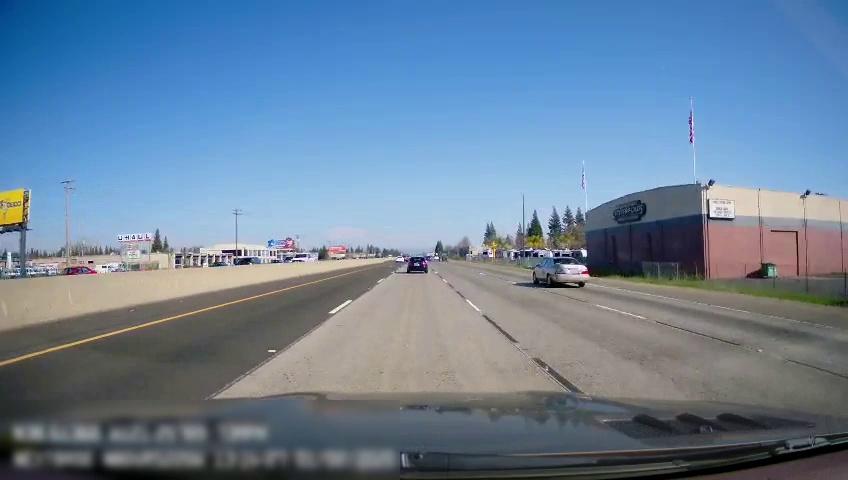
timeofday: Day
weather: Sunny
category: Vehicles | Car
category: Vehicles | Car
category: Vehicles | SUV
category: Vehicles | Car
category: Vehicles | Truck
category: Drivable Space
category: Vehicles | Car
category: Vehicles | Car
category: Lanes | Alternate Lane
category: Lanes | Alternate Lane
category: Lanes | Current Lane
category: Lanes | Current Lane
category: Lanes | Alternate Lane